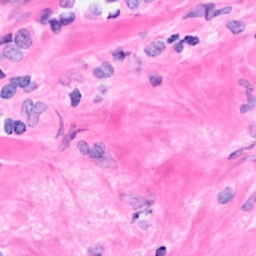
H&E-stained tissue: Breast